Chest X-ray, PA view. Patient: 56 years old, sex F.
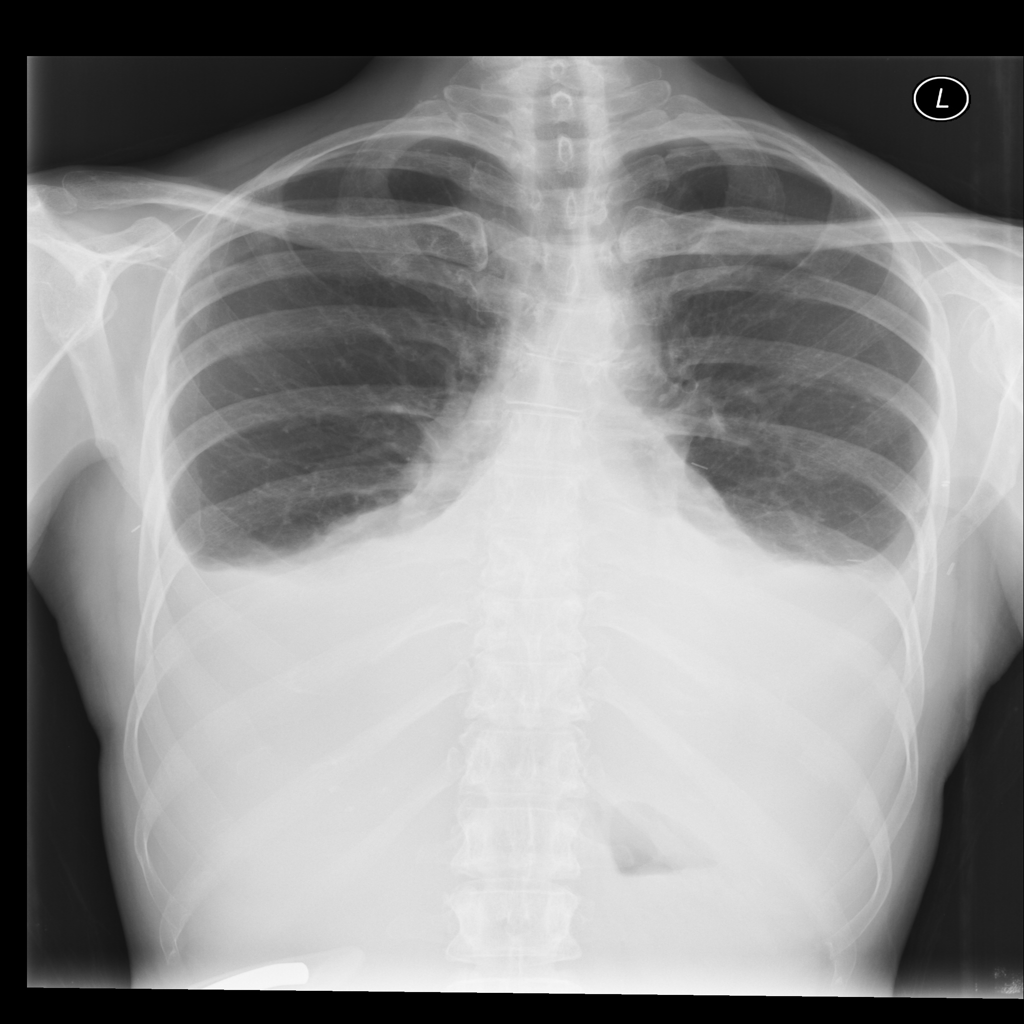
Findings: Effusion